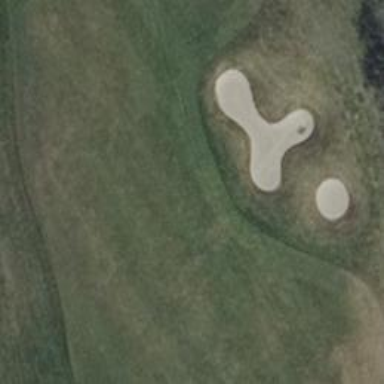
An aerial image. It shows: Golf hole.